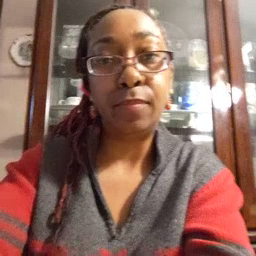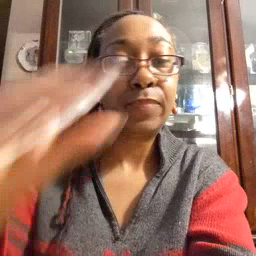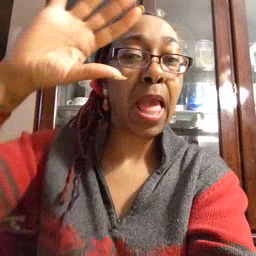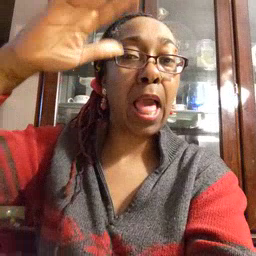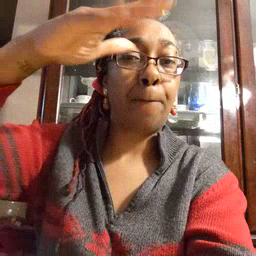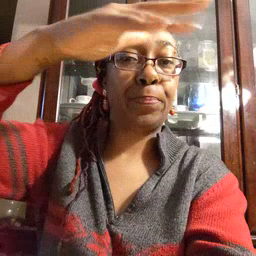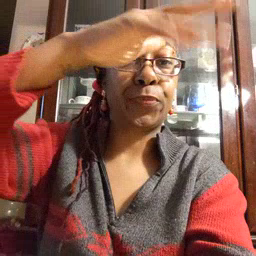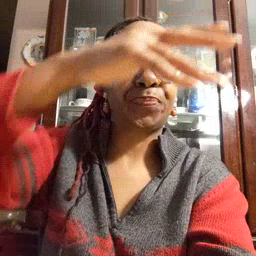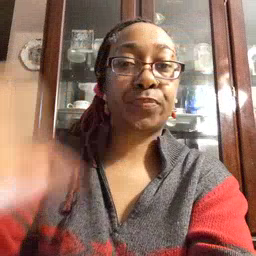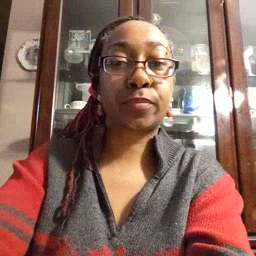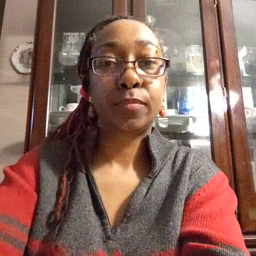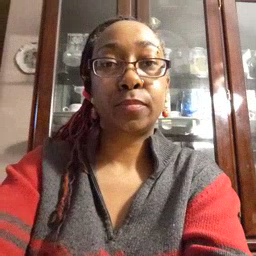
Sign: helicopter